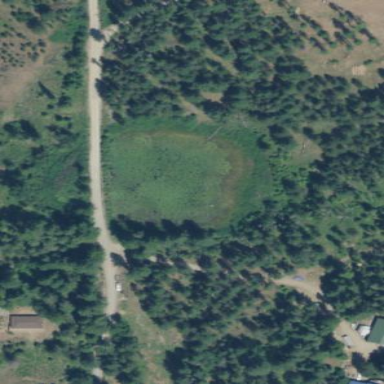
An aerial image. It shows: Pond surrounded by natural water.